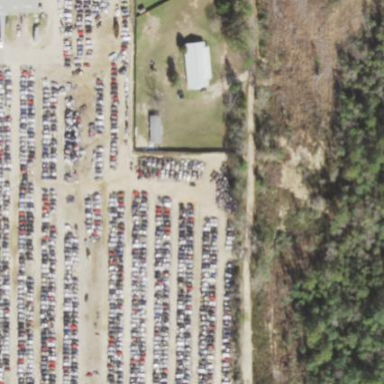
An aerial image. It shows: Scrap yard located in industrial area.